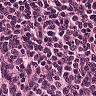
Metastatic tissue present: no